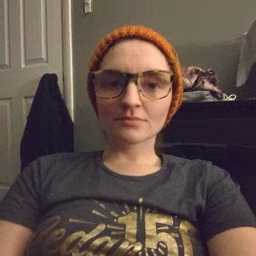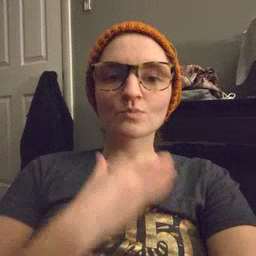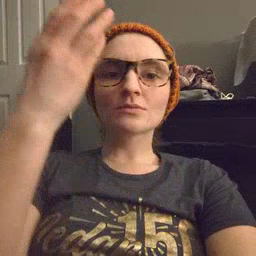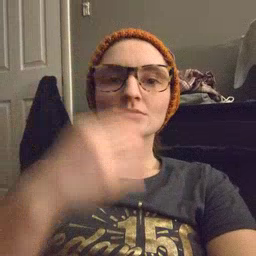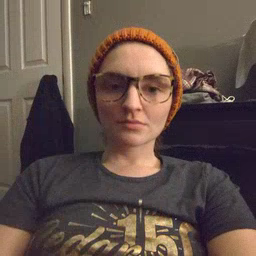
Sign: giraffe